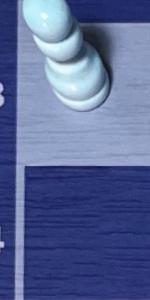
Label: Empty